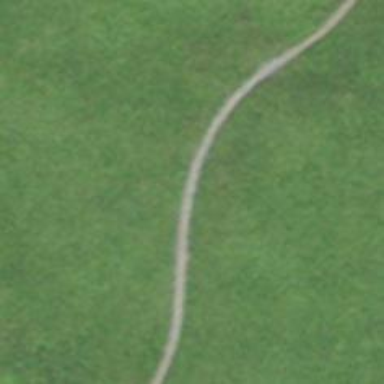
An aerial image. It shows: Path with excellent trail visibility.